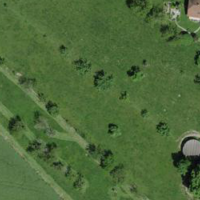
EUNIS habitat code: 52
Species observed at this site:
Impatiens parviflora